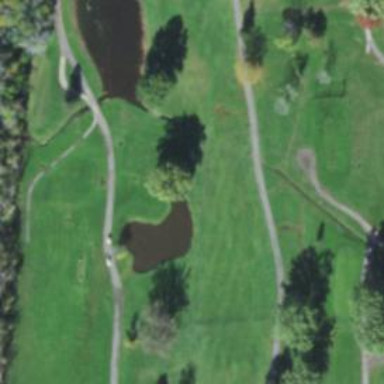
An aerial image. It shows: Golf hole.